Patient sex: F
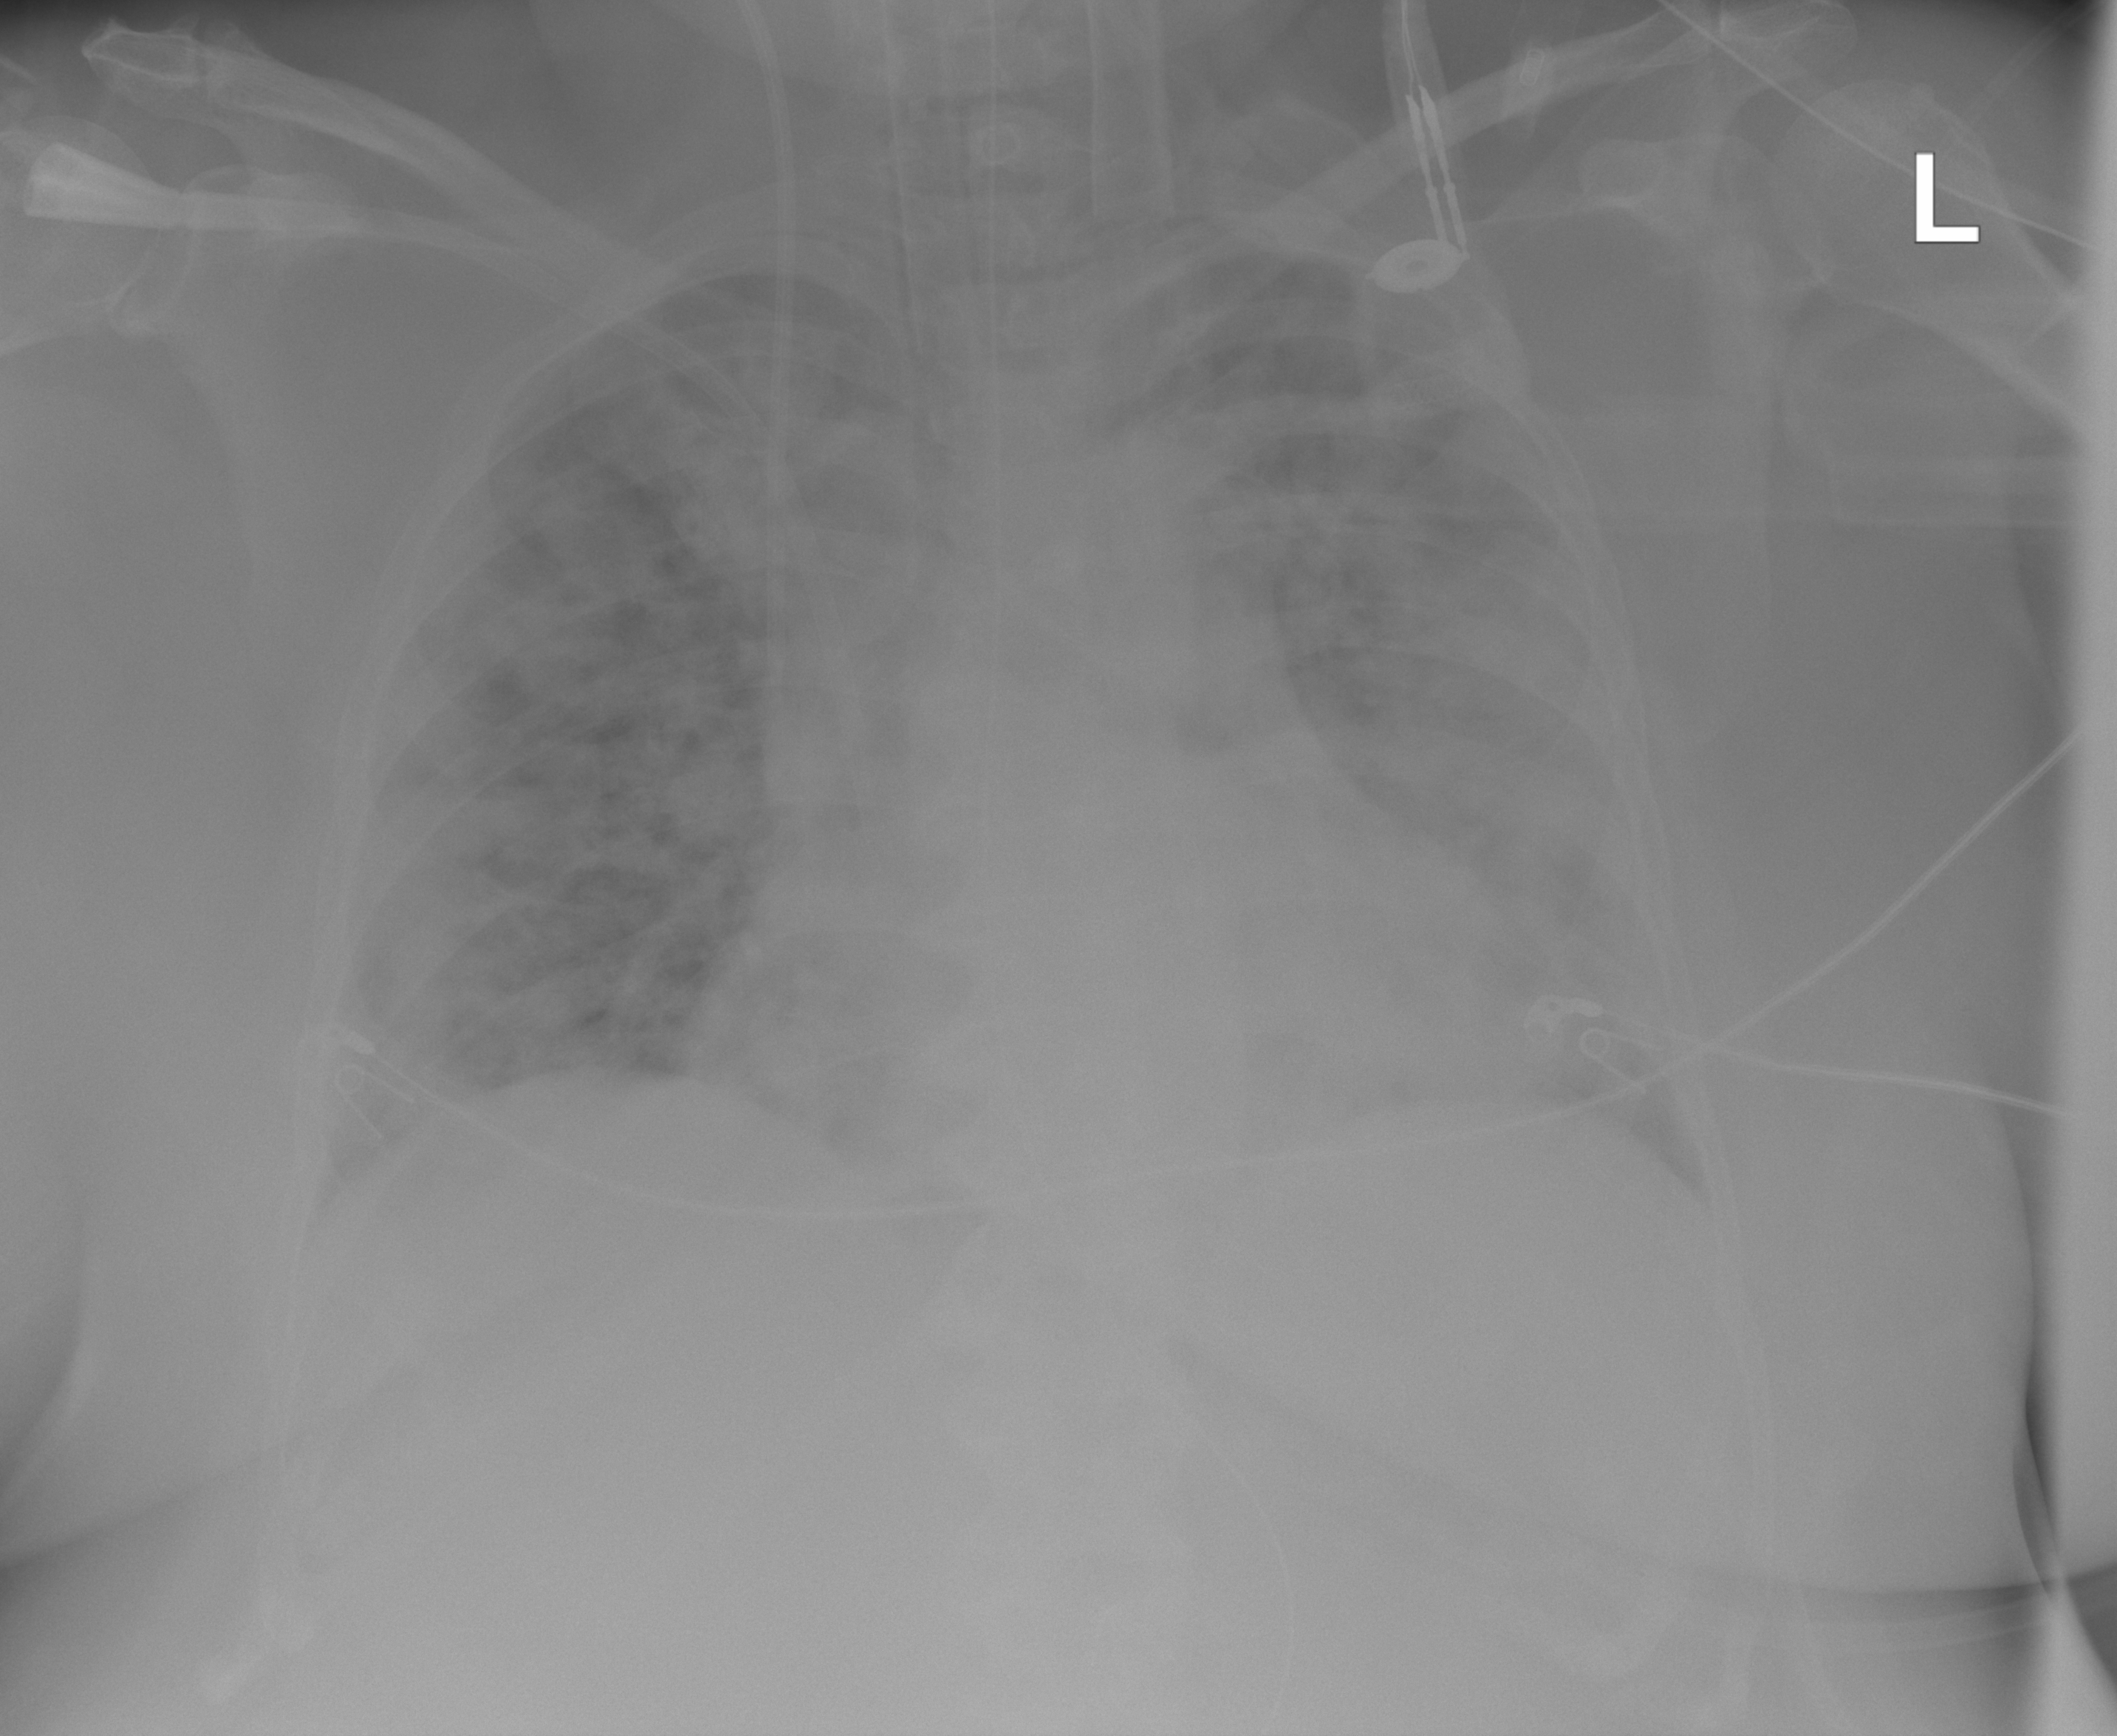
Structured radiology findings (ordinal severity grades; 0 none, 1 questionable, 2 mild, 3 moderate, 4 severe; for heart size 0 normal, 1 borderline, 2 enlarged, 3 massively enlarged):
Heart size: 2
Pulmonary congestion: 0
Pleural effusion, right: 0
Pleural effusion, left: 0
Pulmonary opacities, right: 3
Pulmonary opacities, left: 3
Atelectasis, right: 0
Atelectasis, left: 0